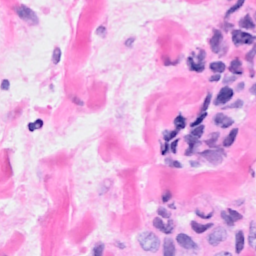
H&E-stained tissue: Breast